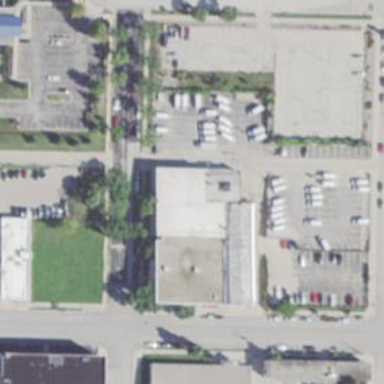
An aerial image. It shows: Garage building.